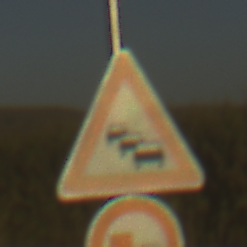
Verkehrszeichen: Stau
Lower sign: UeberholverbotKraftfahrzeuge
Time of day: SunriseSunset
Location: Outdoor (RoadRail)
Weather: Clear
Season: NotSpecified
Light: Natural